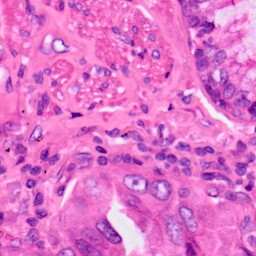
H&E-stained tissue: Lung